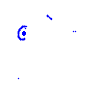
Particle: electron